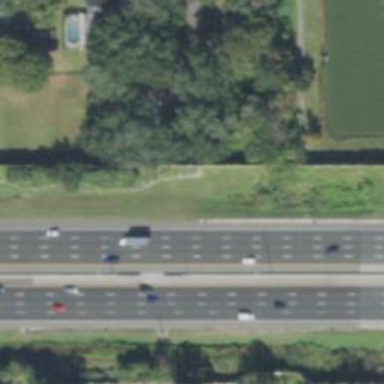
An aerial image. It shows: Asphalt motorway.